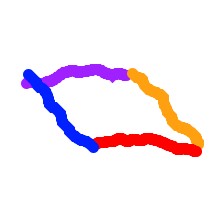
Shape: parallelogram